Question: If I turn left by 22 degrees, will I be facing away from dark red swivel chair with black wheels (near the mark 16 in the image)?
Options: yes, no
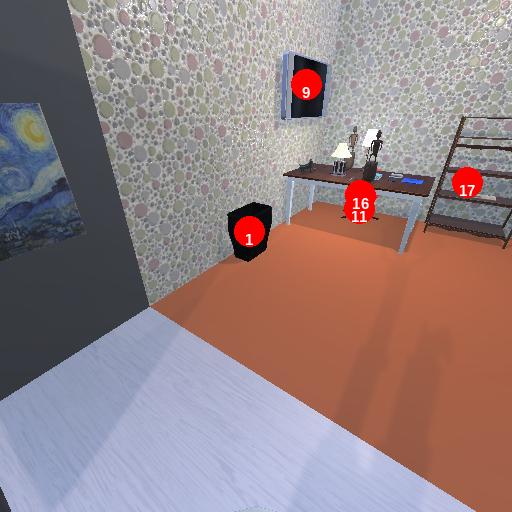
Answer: yes